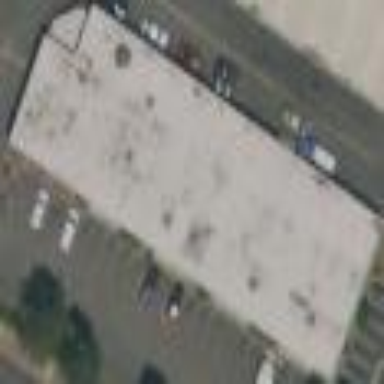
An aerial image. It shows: Warehouse.